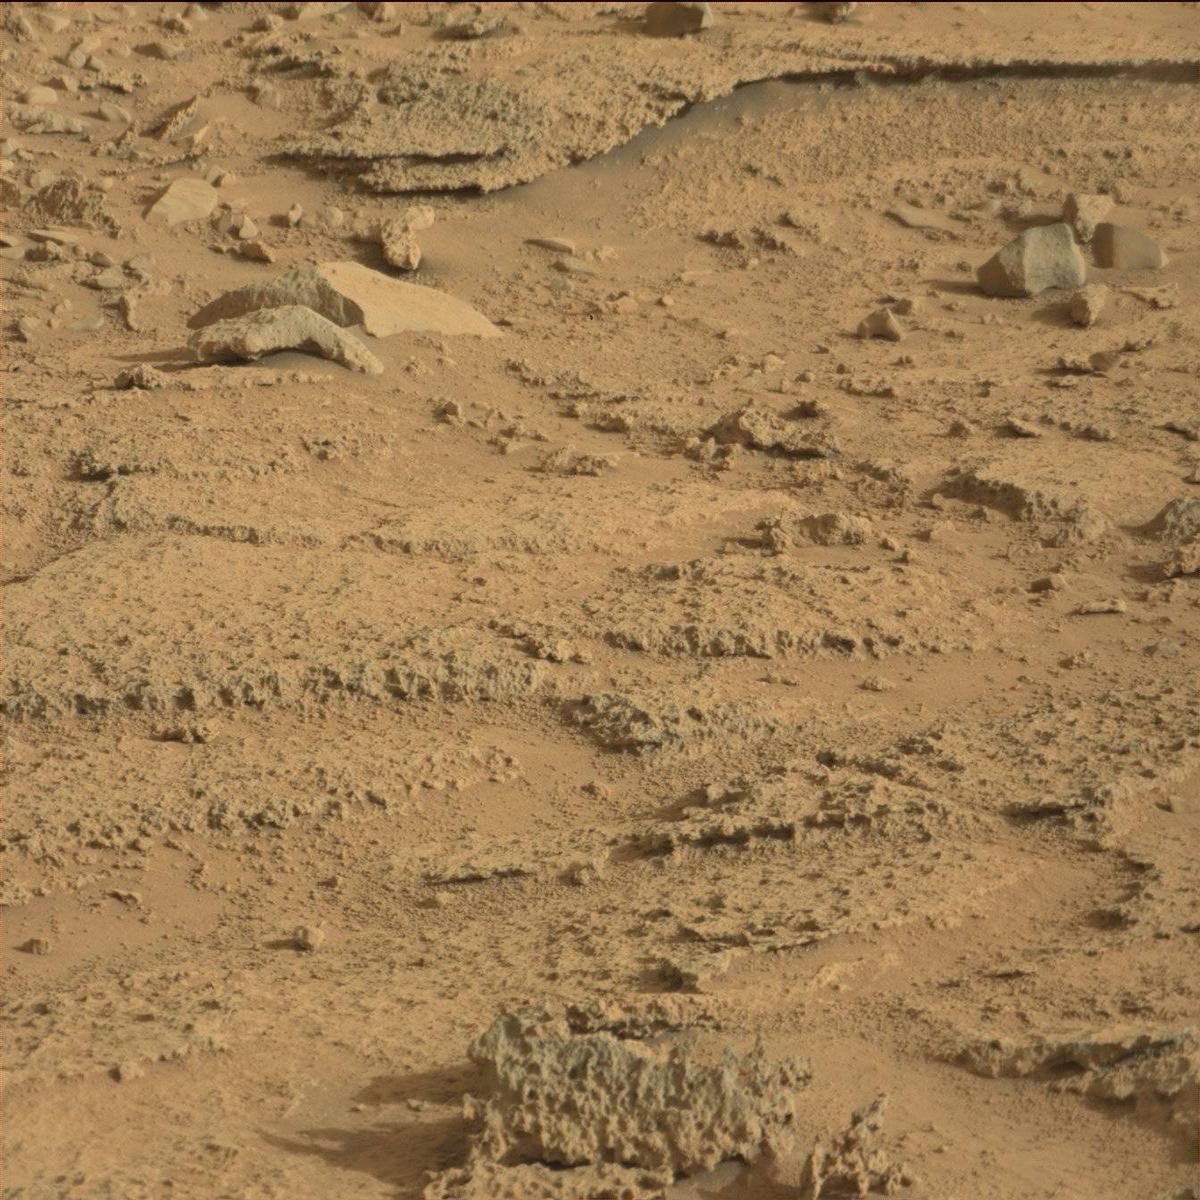
Terrain classes present: Bedrock, Rock, Sand / Soil